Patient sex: F
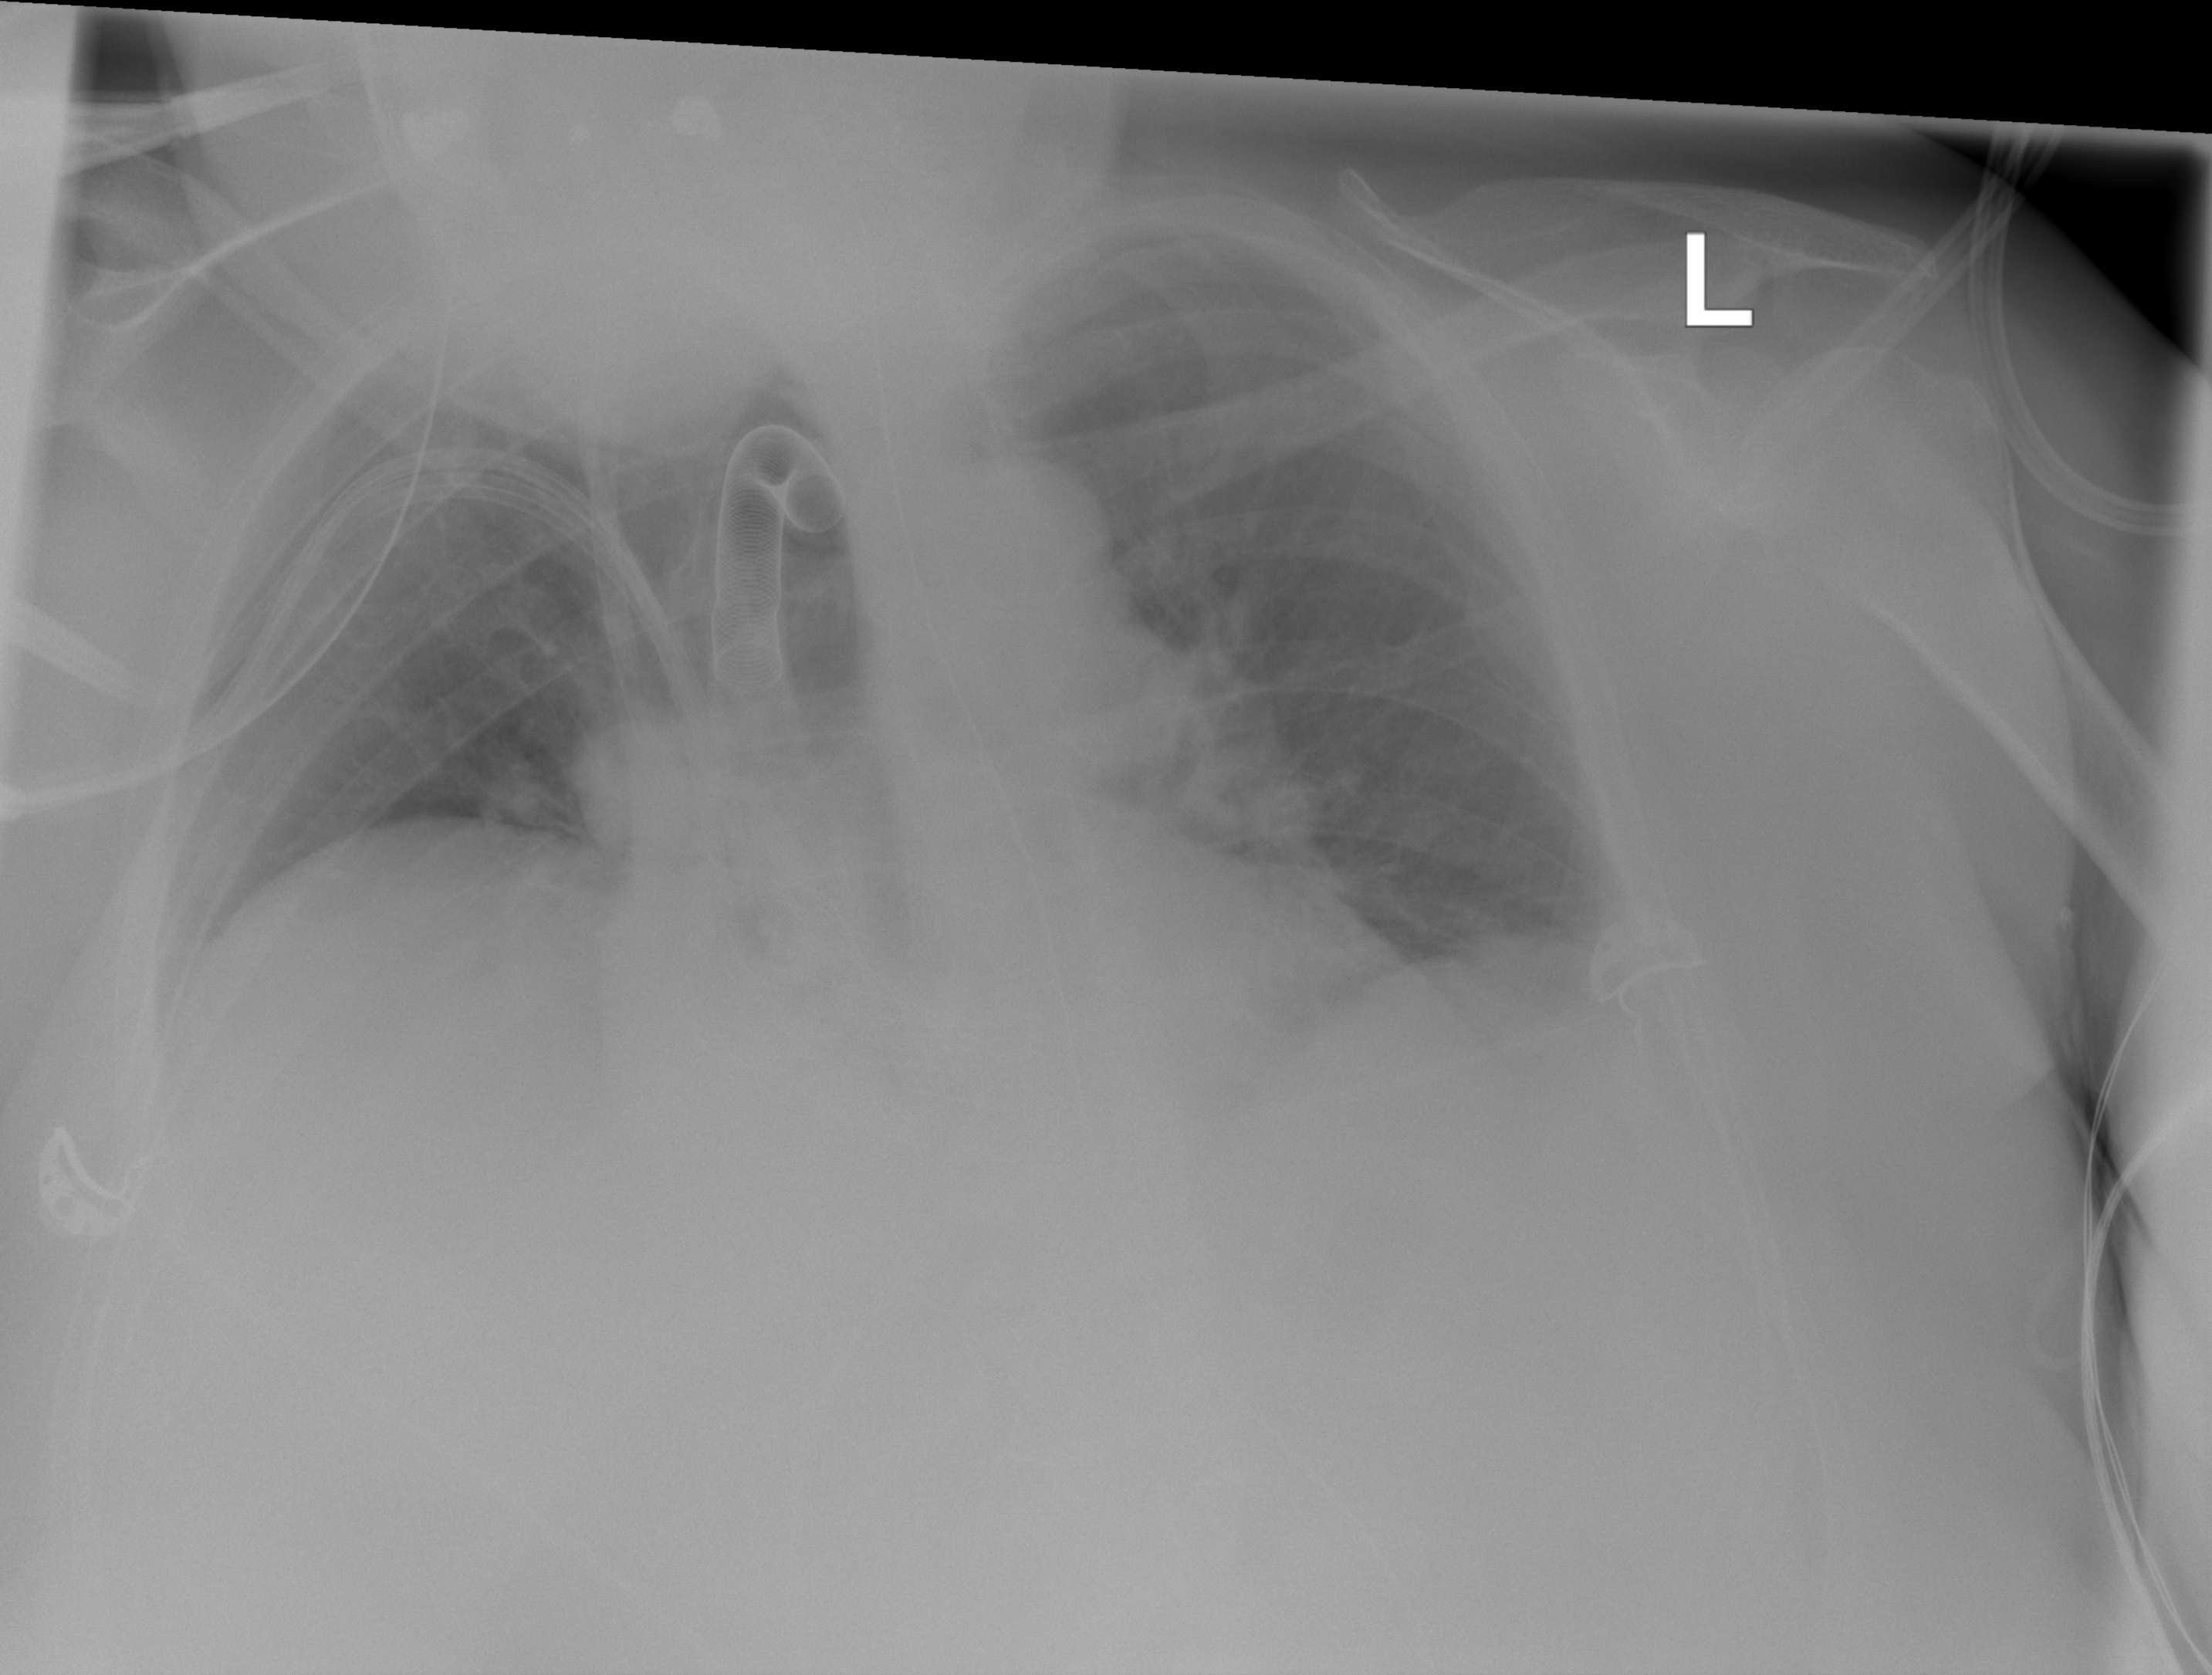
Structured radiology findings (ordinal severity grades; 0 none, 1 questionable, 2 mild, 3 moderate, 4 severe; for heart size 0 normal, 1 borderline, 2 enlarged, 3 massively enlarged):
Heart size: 2
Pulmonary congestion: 0
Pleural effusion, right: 0
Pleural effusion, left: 2
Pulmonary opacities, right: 0
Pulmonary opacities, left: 0
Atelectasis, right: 0
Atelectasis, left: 0